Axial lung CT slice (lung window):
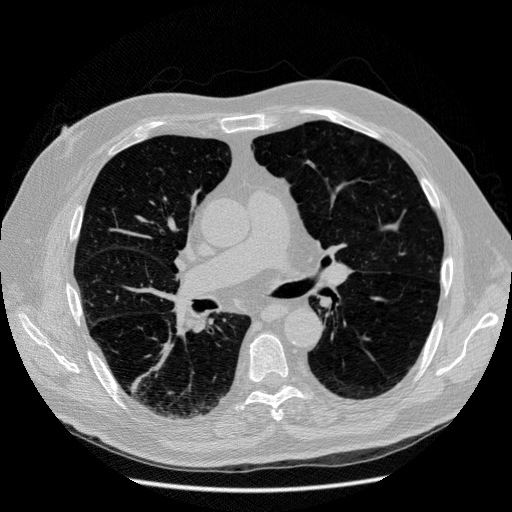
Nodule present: no